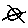
Label: circle